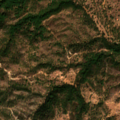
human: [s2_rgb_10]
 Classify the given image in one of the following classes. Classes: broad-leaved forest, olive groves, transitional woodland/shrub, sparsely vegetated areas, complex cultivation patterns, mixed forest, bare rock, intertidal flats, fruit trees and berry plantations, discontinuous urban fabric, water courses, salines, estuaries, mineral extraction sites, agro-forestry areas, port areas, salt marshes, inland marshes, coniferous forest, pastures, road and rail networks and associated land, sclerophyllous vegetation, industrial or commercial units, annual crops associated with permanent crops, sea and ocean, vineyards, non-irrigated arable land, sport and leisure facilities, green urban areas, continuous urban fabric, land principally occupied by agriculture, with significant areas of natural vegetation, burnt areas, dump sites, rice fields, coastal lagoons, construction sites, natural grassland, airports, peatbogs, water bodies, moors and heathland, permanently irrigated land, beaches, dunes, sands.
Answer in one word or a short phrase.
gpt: complex cultivation patterns, broad-leaved forest, mixed forest